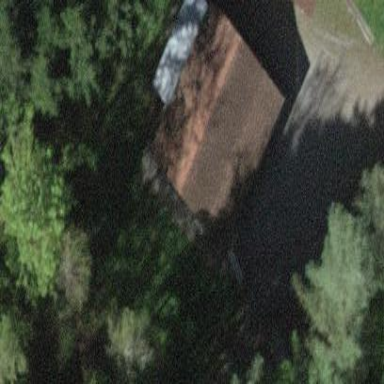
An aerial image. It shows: Cabin is depicted in the image.